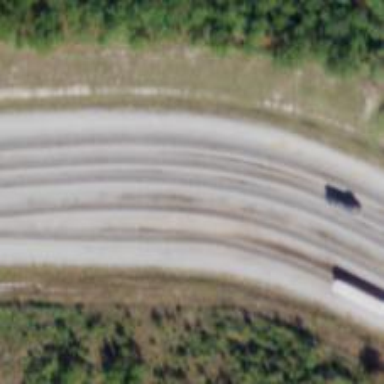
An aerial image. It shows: Rail spur service.